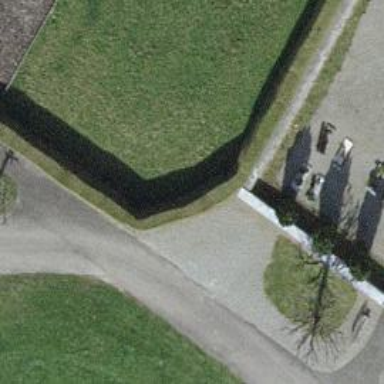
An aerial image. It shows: Hedge barrier.